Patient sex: F
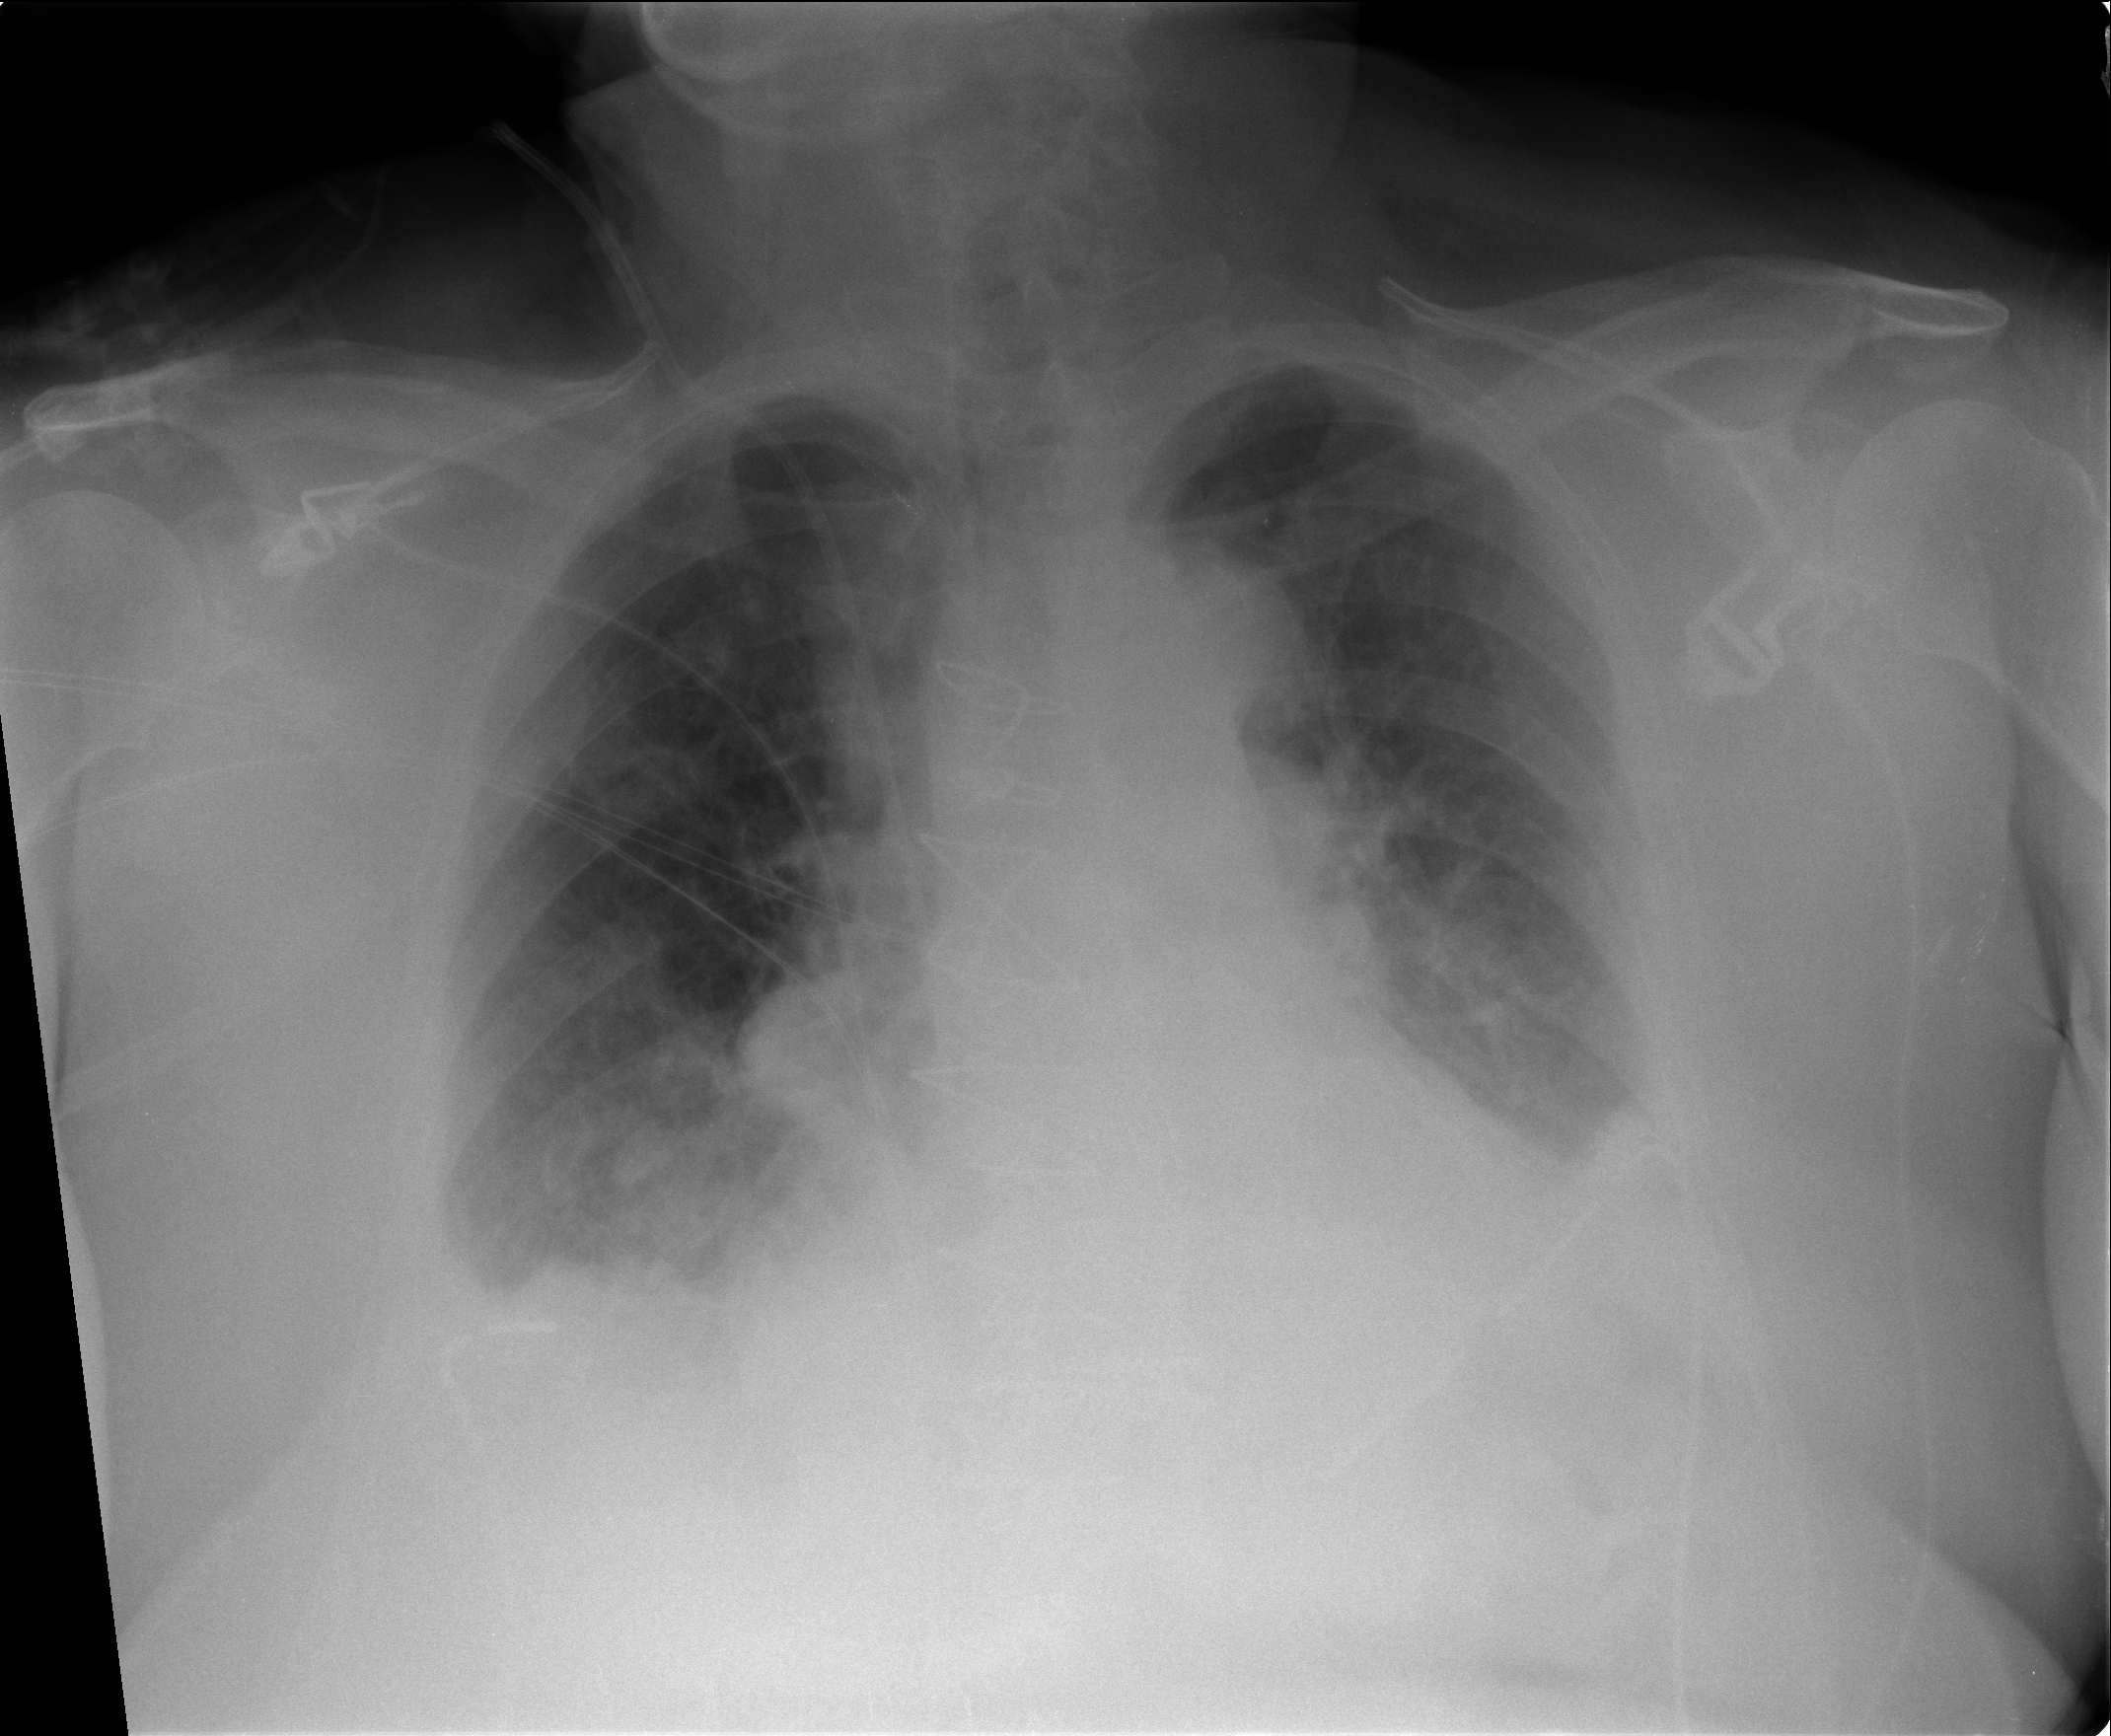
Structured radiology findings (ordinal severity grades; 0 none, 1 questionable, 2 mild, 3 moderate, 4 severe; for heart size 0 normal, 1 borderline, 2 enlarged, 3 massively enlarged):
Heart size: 2
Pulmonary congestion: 2
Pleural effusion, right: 2
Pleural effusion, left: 2
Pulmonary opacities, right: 0
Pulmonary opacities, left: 0
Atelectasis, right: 2
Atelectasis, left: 2